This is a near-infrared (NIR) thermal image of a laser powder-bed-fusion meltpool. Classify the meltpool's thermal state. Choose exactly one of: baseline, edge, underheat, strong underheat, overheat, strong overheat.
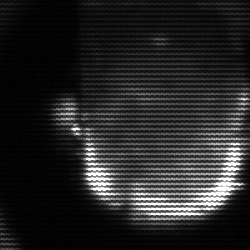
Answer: baseline